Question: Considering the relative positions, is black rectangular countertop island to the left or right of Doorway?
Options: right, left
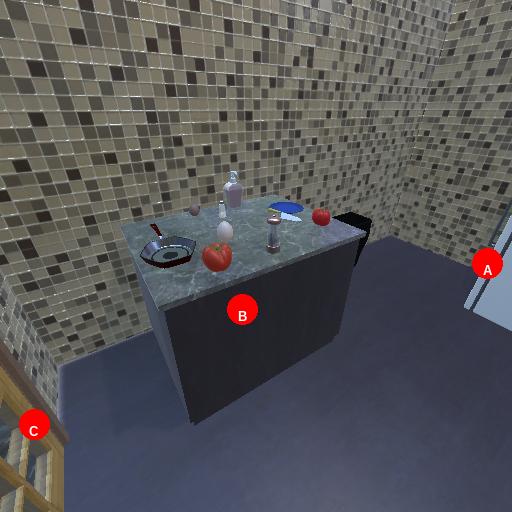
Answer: right